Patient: sex M, age 73
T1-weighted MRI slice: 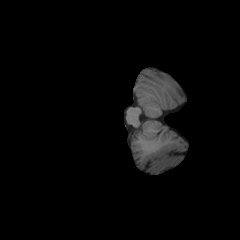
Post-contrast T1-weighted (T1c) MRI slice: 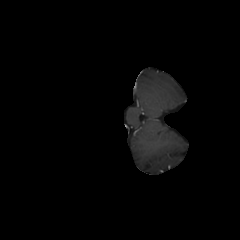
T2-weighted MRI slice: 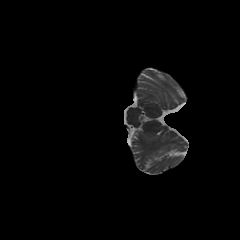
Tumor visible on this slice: no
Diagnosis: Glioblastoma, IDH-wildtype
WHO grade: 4